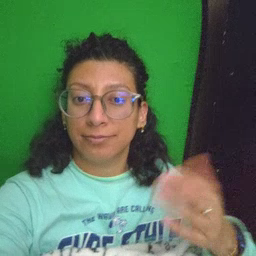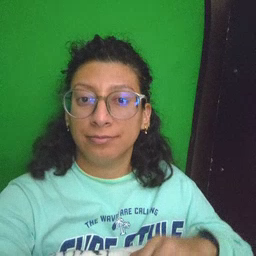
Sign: book